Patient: sex M, age 53
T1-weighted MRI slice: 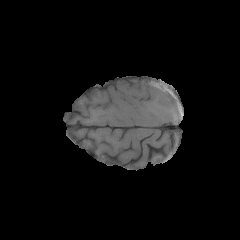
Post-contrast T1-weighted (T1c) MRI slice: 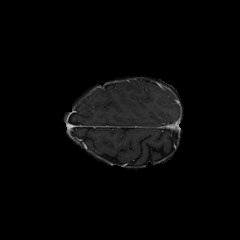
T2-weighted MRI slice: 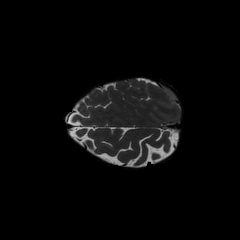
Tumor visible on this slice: yes
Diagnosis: Glioblastoma, IDH-wildtype
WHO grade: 4